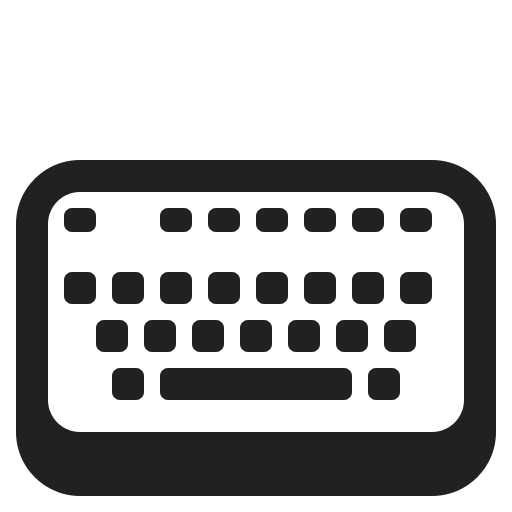
keyboard high contrast